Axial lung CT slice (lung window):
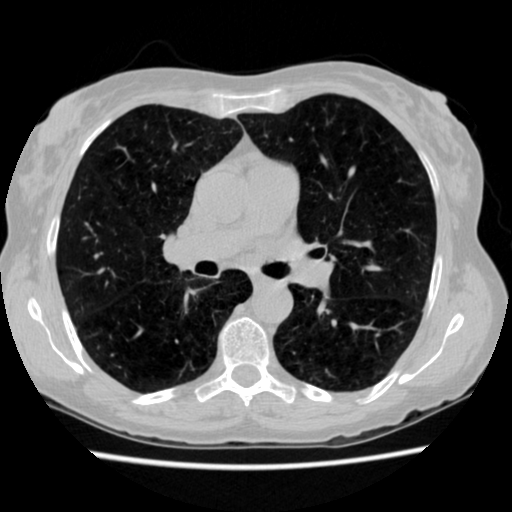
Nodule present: no